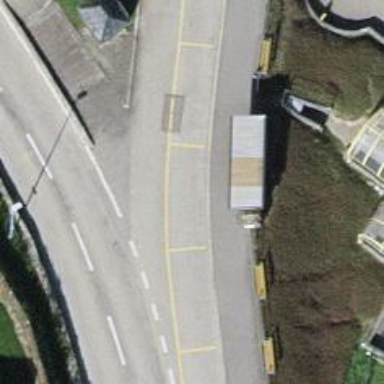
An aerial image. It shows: Bus stop with platform for public transport.